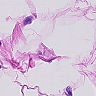
Metastatic tissue present: no